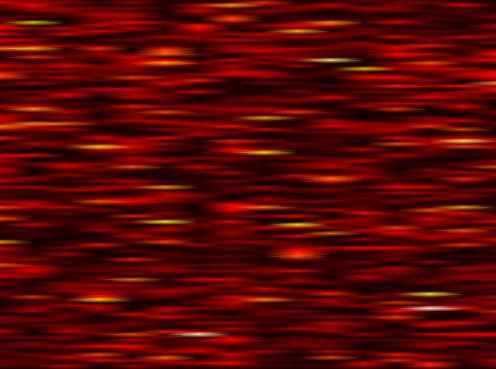
Label: WOLA